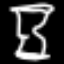
Label: hourglass